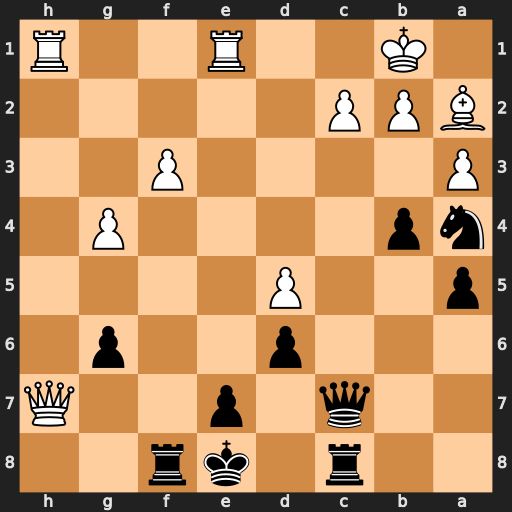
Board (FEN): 2r1kr2/2q1p2Q/3p2p1/p2P4/np4P1/P4P2/BPP5/1K2R2R
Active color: b
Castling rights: -
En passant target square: -
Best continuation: Qxc2+ Ka1 Qxb2#